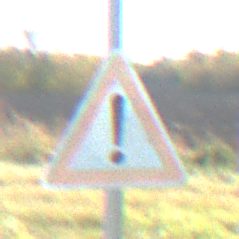
Verkehrszeichen: Gefahrenstelle
Umgebung: Outdoor, Nature
Tageszeit: MorningAfternoon
Wetter: Clear
Licht: Natural
Jahreszeit: Autumn
Kontrast: HighContrast